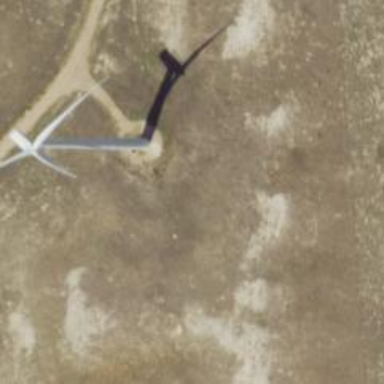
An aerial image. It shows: Wind generator powered by horizontal-axis wind turbine.